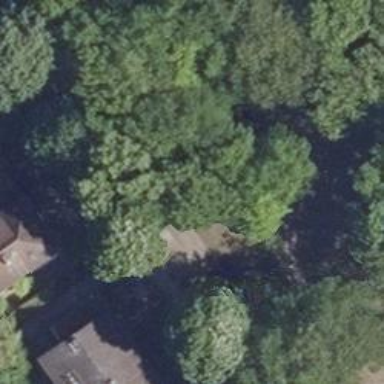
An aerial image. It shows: Single tag "natural: tree."